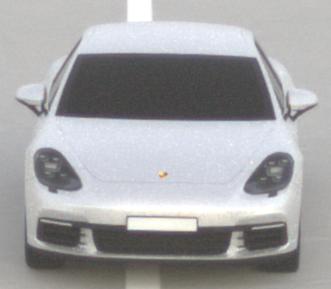
Make: Porsche
Model: Panamera
Detailed model: Panamera (971)
Model produced from: 2016/11
Model produced until: 2018/08
Doors: 5
Color: white
Road condition: dry road
Daytime: sunrise or sunset
Contrast: low contrast